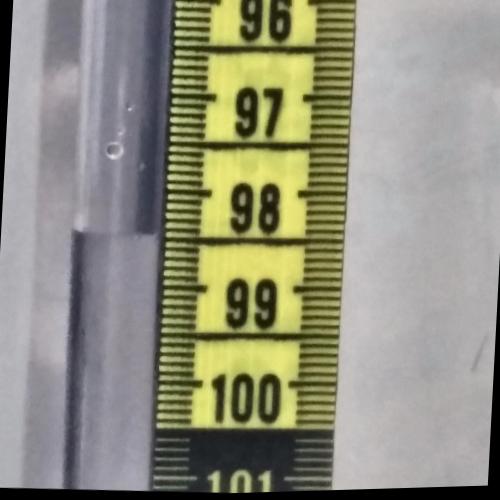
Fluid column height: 98.4 cm